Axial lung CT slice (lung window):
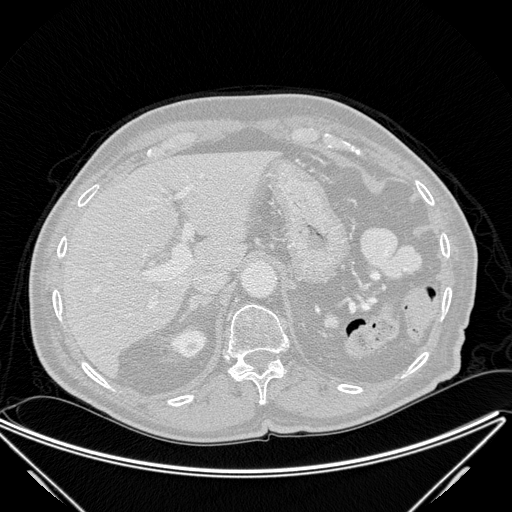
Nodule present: no